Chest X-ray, PA view. Patient: 66 years old, sex F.
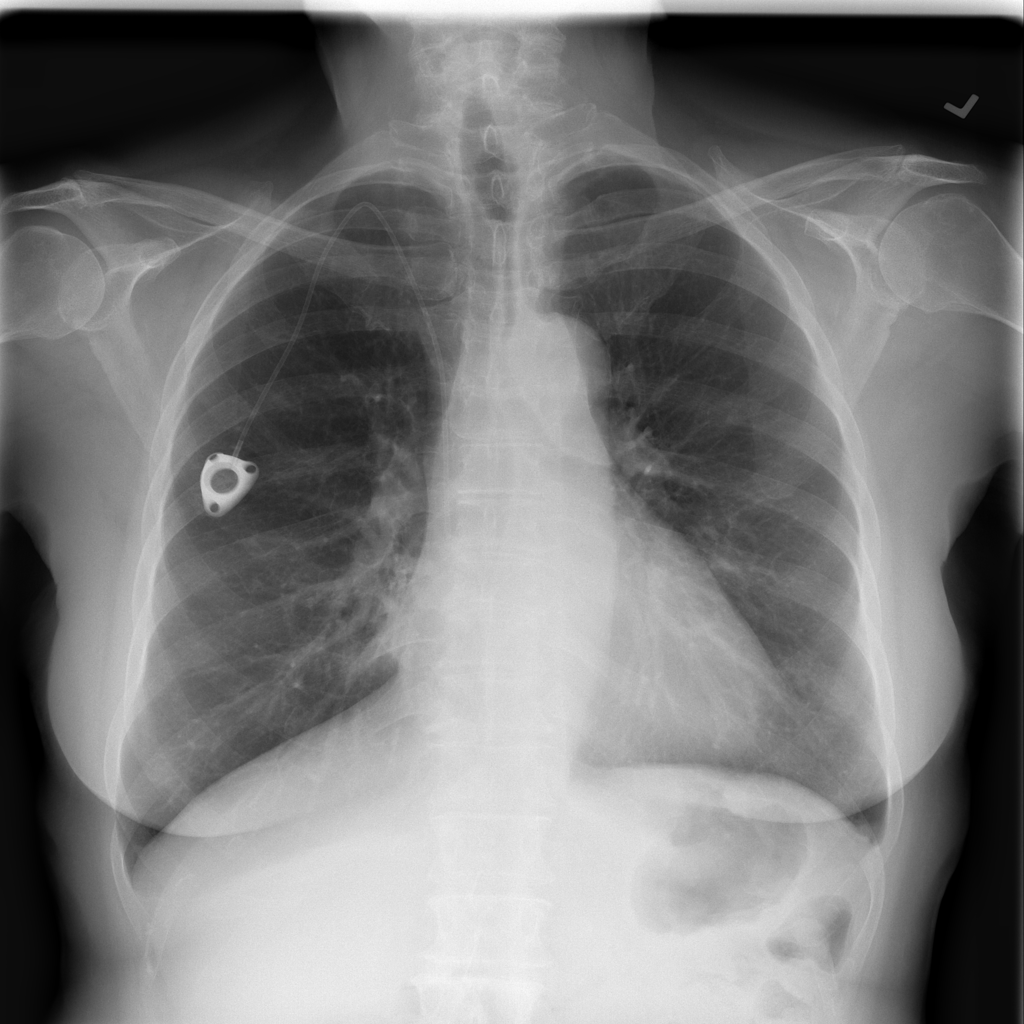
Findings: No Finding